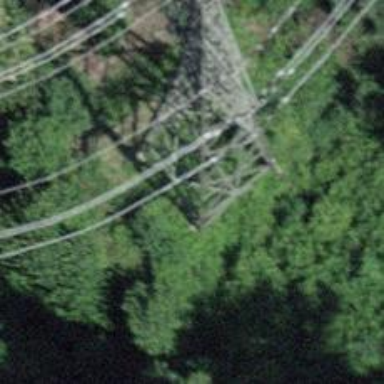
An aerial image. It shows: Lattice structure tower used for power transmission.